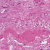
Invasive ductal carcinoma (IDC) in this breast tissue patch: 0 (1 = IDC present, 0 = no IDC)